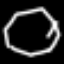
Label: octagon